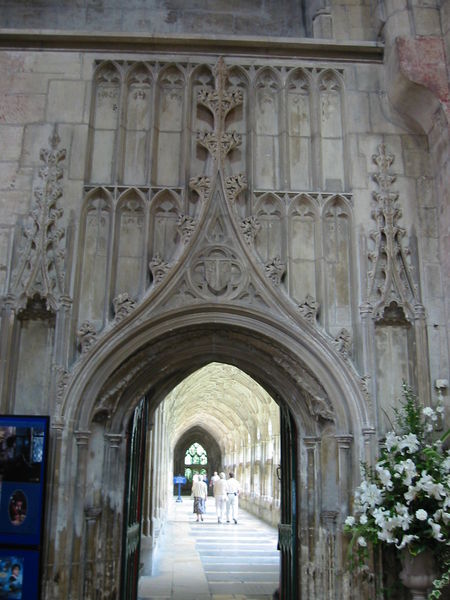
Titel: Kathedrale von Gloucester
Standort: Gloucester, Kathedrale (EU - GB)
Schlagwörter: blau, weiß, menschen, blumen, fenster, hell, licht, marmor, säulen, tür, gebäude, weg, wand, architektur, stein, kirche, boden, drei, spitzen, gotik, rund, farbig, bogen, kisten, detail, ornamente, verzierung, durchgang, lichteinfall, tor, strauß, foto, eingang, gang, krabbe, gewölbe, kloster, torbogen, dom, fliesen, plakat, kathedrale, wandschmuck, portal, wappen, sims, gesims, seitenschiff, platten, masswerk, kreuzgang, bogengang, fialen, gewände, krabben, fiale, kielbogen, pfalster, bpgen